Question: I am writing some in-app purchase related code. When I initiate the in-app purchase, iOS pops up a native login popup as shown in the image below. I am also starting to animate a
UIActivityIndicatorView. If the user selects the Cancel option, I want to stop animating the UIActivityIndicatorView. What is the way to handle the selection of Cancel in iOS 7 native login popup.

The following function is not being called:
'''
- (void)alertView:(UIAlertView *)alertView clickedButtonAtIndex:(NSInteger)buttonIndex
'''
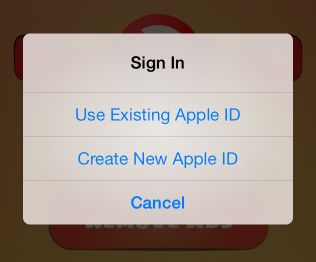
Answer: > '''
- (void)paymentQueue:(SKPaymentQueue *)queue restoreCompletedTransactionsFailedWithError:(NSError *)error
'''
above method get called when user presses cancel on restore alert.
'''
- (void)paymentQueue:(SKPaymentQueue *)queue updatedTransactions:(NSArray *)transactions
{
for (SKPaymentTransaction *transaction in transactions)
{
switch (transaction.transactionState)
{
case SKPaymentTransactionStatePurchased:
[self completeTransaction:transaction];
break;
case SKPaymentTransactionStateFailed:
[self failedTransaction:transaction];
break;
case SKPaymentTransactionStateRestored:
[self restoreTransaction:transaction];
default:
break;
}
}
}
'''
When user presses the cancel button SKPaymentTransactionStateFailed get called,
This is not always the case, this also get called for some other response also